Question: My team has decided to use GitHub with Maven to manage our repository. I have experience with the Mercurial plugin for Eclipse and BitBucket, but this seems very different.
I managed to download Maven by Help-> Install new software -> Work with: Indigo -> General Purpose Tools -> m2e
So at this point I'd like to connect to the repository at GitHub and then push my content to the repo.
I can't find any tutorials on doing this. Others seem to be having the same problem; like <URL>!
Here's a screenshot of my Eclipse setup:

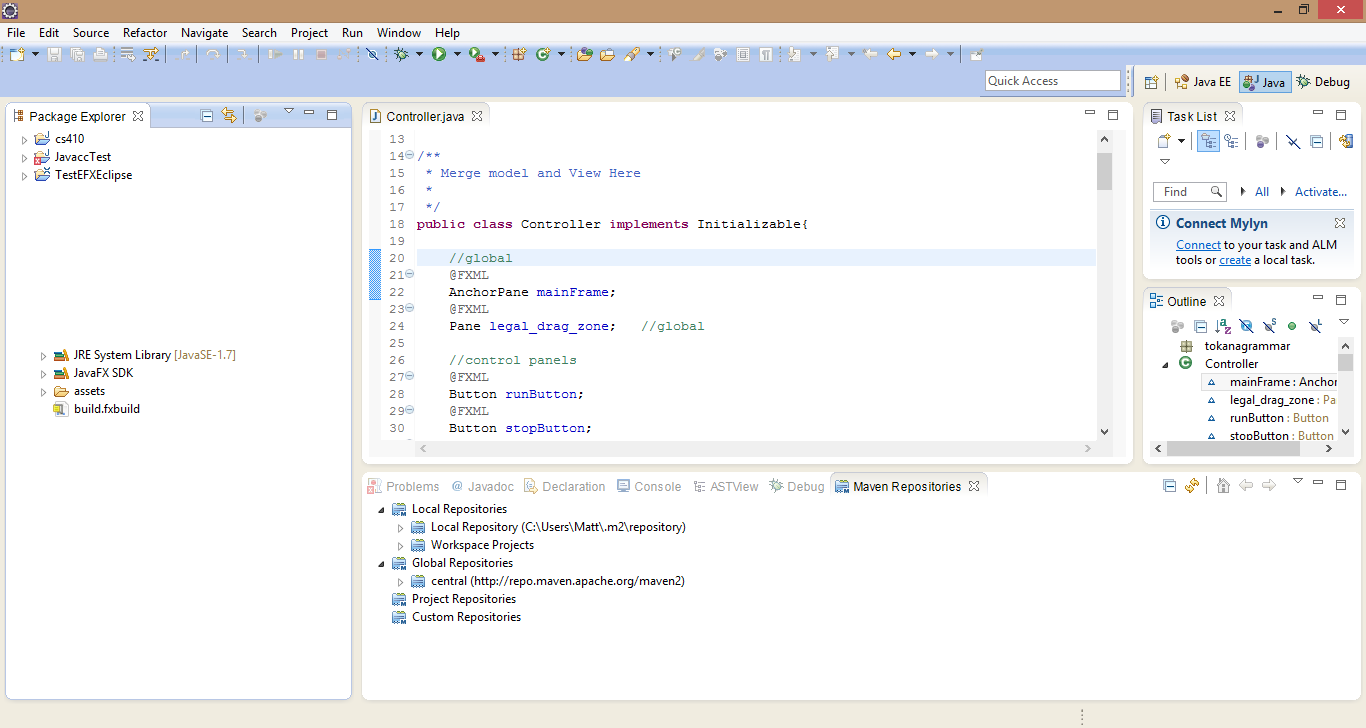
Answer: You should install the <URL>.
If you would like to do an issue management together with your source code working set. You may use the <URL>. After you have installed it, during "Add Task Repository..." you will have the following: -
1. Github Gists
2. Github Issues
3. Github Pull Requests
During the committing the source code change set to the version control (SVN/Git/etc) you are able to link the issue from Mylyn connector to it for better management.
Please note, I'm using Maven, SVN as my SCM together with the Eclipse Mylyn with <URL>. They provide me a good result as well.
I hope this may help.
Regards,
Charlee Ch.